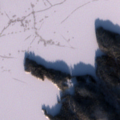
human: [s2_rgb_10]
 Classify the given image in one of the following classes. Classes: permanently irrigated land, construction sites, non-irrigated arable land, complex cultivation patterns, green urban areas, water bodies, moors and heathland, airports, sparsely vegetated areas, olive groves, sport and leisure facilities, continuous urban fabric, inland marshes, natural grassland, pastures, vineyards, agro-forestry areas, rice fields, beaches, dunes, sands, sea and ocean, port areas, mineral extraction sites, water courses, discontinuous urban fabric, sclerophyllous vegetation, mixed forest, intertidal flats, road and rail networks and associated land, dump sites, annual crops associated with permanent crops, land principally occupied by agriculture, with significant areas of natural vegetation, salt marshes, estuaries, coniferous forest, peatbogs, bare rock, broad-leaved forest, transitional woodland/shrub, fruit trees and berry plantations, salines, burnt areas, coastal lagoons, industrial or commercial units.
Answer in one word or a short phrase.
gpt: coniferous forest, mixed forest, water bodies